Question: Of course the 'Embed interop' types feature is a great thing, but I can't get it work with me even in simple scenario, so please advice
this is the error I get when I run my project on machine which didn't have powerPoint installed on it:

My code is very simple I just create object from powerPoint, create presentation and slid write something in it.
The libraries I embed is 'Office' and 'Microsoft.Office.Interop.PowerPoint'
converting build configuration to x68 didn't solve it,
I am building windows application and putting the code in button click as follows:
'''
private void button1_Click(object sender, EventArgs e)
{
var pp = new powerpoint.Application();
var oPres=pp.Presentations;
pp.Visible = Office.MsoTriState.msoTrue;
powerpoint.Presentation oPre= oPres.Add(Office.MsoTriState.msoTrue);
powerpoint.Slides oSlides = oPre.Slides;
powerpoint.Slide oSlide = oSlides.Add(1, powerpoint.PpSlideLayout.ppLayoutText);
powerpoint.Shapes oShapes = oSlide.Shapes;
powerpoint.Shape oShape = oShapes[1];
powerpoint.TextFrame oTxtFrame = oShape.TextFrame;
powerpoint.TextRange oTxtRange = oTxtFrame.TextRange;
oTxtRange.Text = "All-In-One Code Framework";
string fileName = Path.GetDirectoryName(
Assembly.GetExecutingAssembly().Location) + "\Sample1.pptx";
oPre.SaveAs(fileName,
powerpoint.PpSaveAsFileType.ppSaveAsOpenXMLPresentation,
Office.MsoTriState.msoTriStateMixed);
oPre.Close();
pp.Quit();
pp = null;
}
'''
in the top I added
'''
using powerpoint = Microsoft.Office.Interop.PowerPoint;
using Office = Microsoft.Office.Core;
using System.IO;
using System.Reflection;
'''
Note: the program work fine at my end where I have office 2013 installed, but this error show up at my client pc
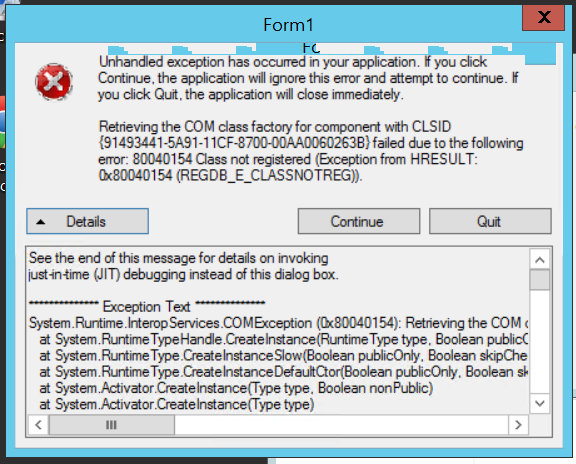
Answer: As already mentioned, the problem is that there is that Powerpoint is not installed on the client machine.
The powerpoint object is implemented in a COM type library and installed and registered when Powerpoint is installed. COM and .NET are totally different technologies. To use COM types from your .NET application, you don't use COM type directly but a special interop .NET assembly. This assembly doesn't contain any PPT functionality, it's just a wrapper that servers as a bridge between your .NET application and a COM type. An interop assembly does all the hard work for you and defines .NET types (from COM types) that you can use as other .NET classes, for example .
The interop assembly is just a normal .NET assembly. You can reference it as other .NET references (Embed Interop Types = false). In this case you need to distribute the interop DLL with your application. If you set Embed Interop Types = true, then the interop assembly is compiled and embedded directly to your application assembly. Moreover, only types and functions that are really used are embedded. So using this option has the advantage of optimized and single assembly.
But still, even when embedded, the interop info is just a wrapper over real COM type that must be installed on client machine. If it's not, you get the error.
See more details at <URL>
Your option is to force the client to install PPT or avoid Microsoft.Office.Interop.PowerPoint and use some third-party PPT library that you can distribute with your application.